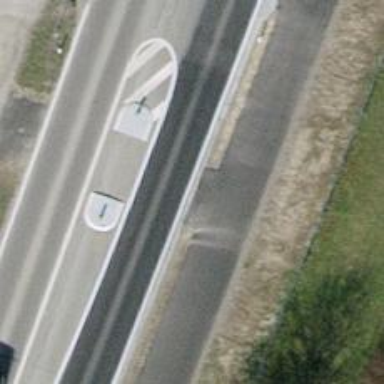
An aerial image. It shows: Kerb serving as barrier.